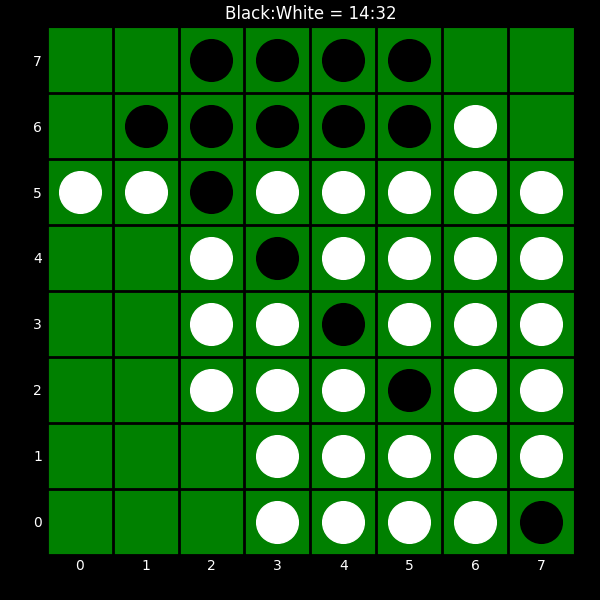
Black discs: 14
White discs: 32